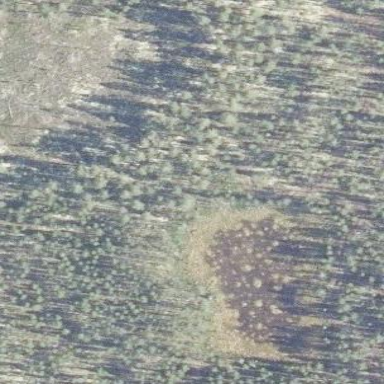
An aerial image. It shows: Bog wetland area.